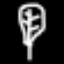
Label: leaf